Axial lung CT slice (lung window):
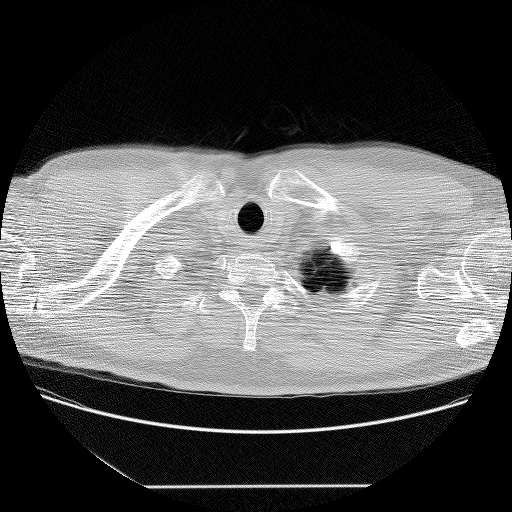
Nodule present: no